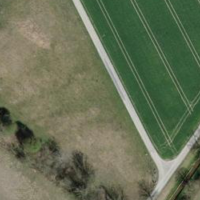
EUNIS habitat code: 24
Species observed at this site:
Pholidoptera griseoaptera
Ruspolia nitidula
Filipendula ulmaria